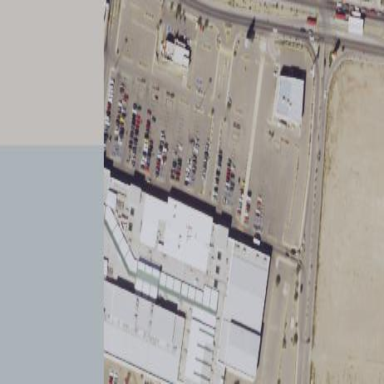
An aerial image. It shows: Parking area with surface.